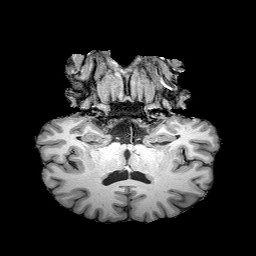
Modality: T1w
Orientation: sagittal
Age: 49
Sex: male
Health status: healthy